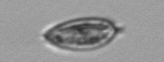
Label: Prorocentrum_triestinum